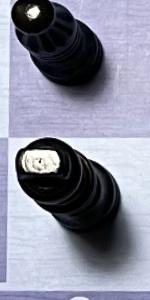
Label: King_Black